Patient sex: M
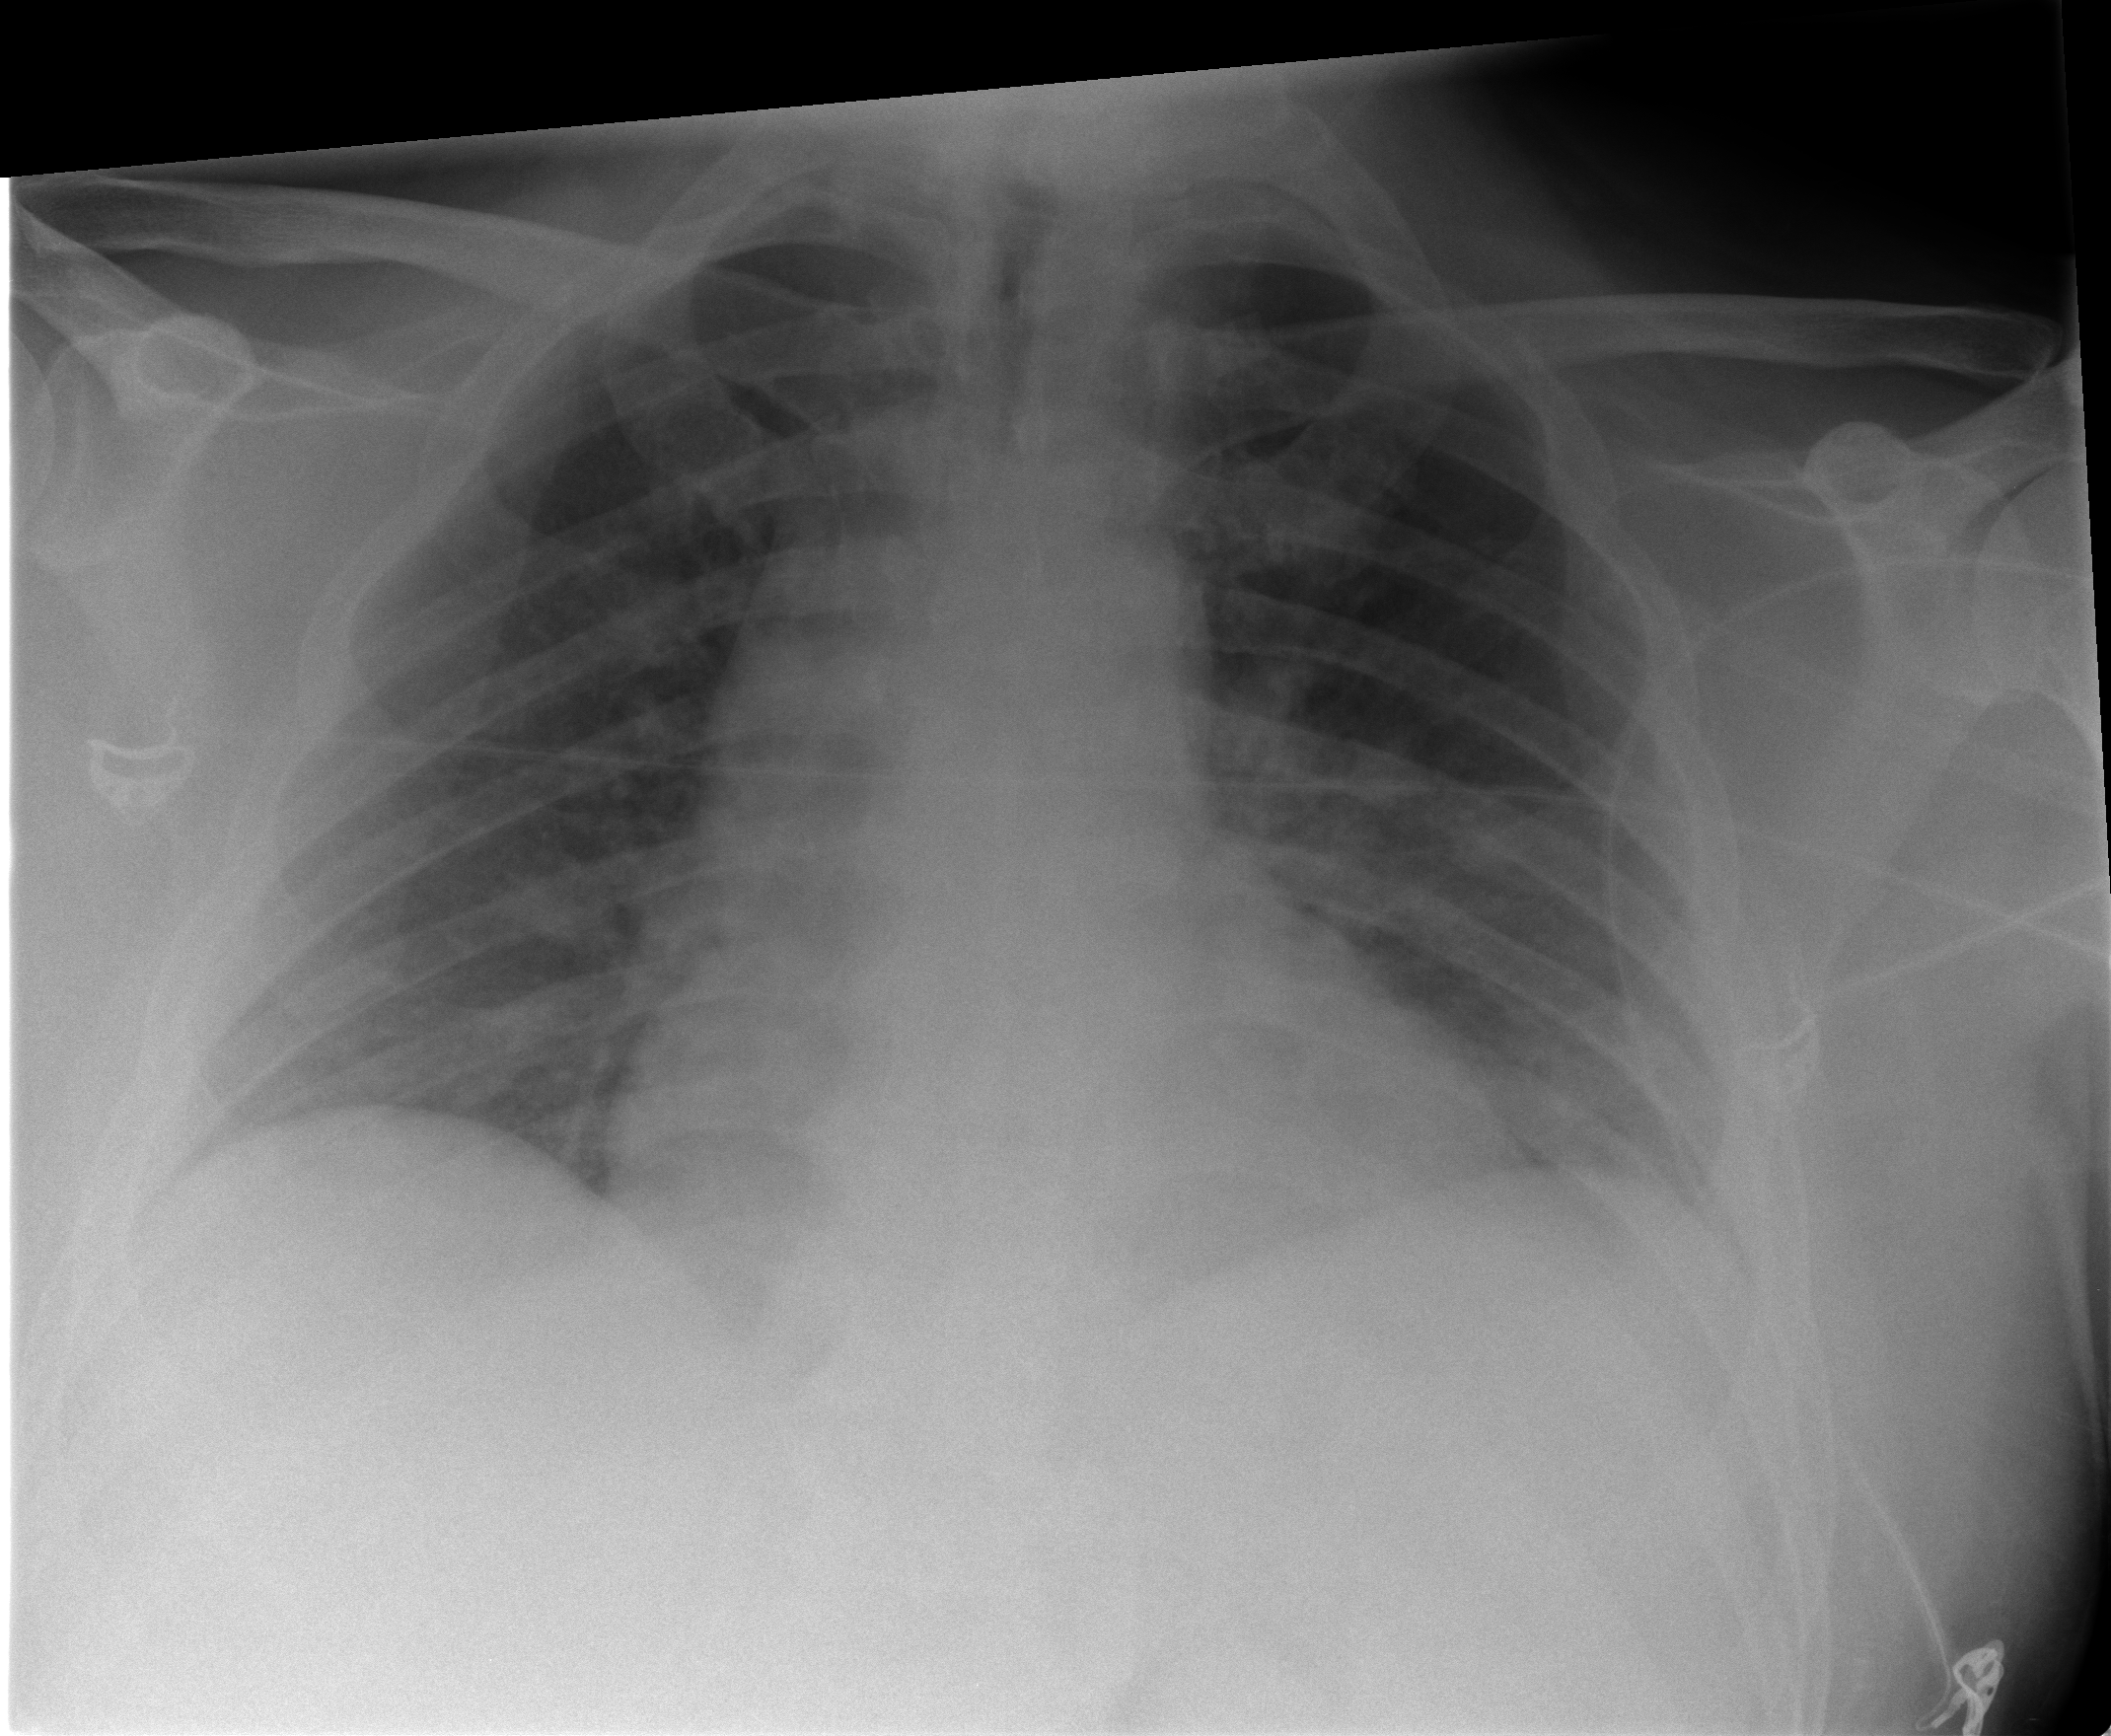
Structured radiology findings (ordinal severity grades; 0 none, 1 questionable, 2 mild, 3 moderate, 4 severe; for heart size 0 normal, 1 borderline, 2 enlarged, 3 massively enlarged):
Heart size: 2
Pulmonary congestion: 0
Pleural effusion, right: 0
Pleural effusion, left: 0
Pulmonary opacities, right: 0
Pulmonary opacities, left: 0
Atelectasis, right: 2
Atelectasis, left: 2